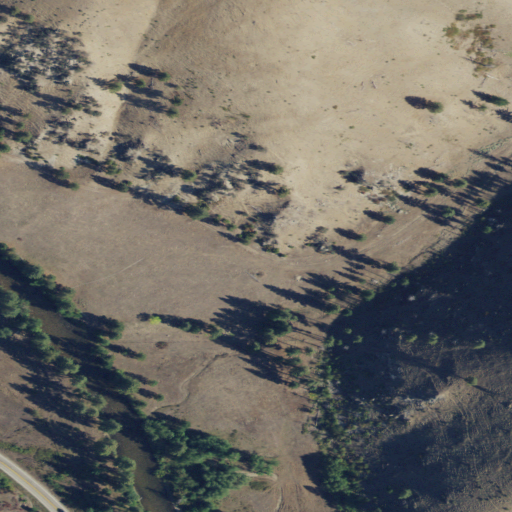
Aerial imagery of valley in Montana named Elk Gulch containing shrub, grassland, evergreen forest, woody wetlands, low intensity development, and herbaceous wetlands